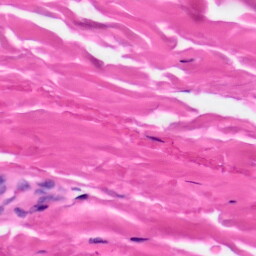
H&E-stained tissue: Skin